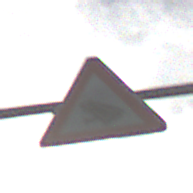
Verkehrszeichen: AmphibienwanderungRechts
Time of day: MorningAfternoon
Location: Outdoor (Suburban)
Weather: PartlyCloudy
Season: NotSpecified
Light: Natural